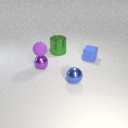
small blue rubber cube to the right of small blue metal sphere